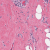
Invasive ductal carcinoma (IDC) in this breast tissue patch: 1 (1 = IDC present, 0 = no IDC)